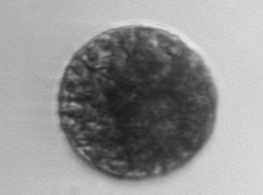
Label: Vicicitus_globosus